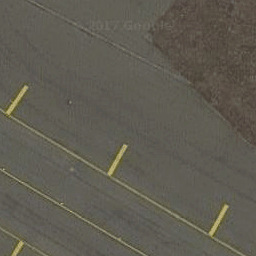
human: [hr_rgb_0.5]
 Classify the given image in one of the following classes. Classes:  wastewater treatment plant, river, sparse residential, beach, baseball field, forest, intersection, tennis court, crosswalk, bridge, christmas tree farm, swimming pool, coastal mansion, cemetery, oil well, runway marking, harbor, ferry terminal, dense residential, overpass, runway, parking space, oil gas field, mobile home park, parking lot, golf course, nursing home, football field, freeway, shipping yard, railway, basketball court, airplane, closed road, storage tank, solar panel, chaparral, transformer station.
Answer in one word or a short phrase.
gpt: runway marking